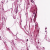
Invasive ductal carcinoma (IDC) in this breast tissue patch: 0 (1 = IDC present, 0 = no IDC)